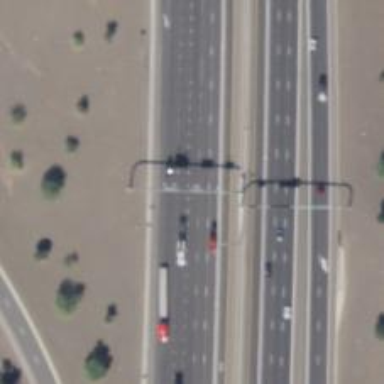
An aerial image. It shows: Motorway.